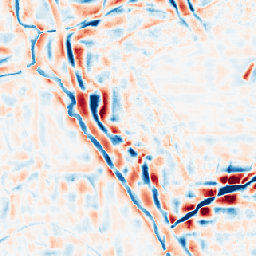
Category: wavelet
Decomposition family: wavelet_reverse_biorthogonal
Decomposition parameters: wavelet: rbio5.5
level: 4
Upsampling method: area
Upsampling parameters: scale: 8
Upsampling scale: 8